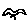
Label: bird